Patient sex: M
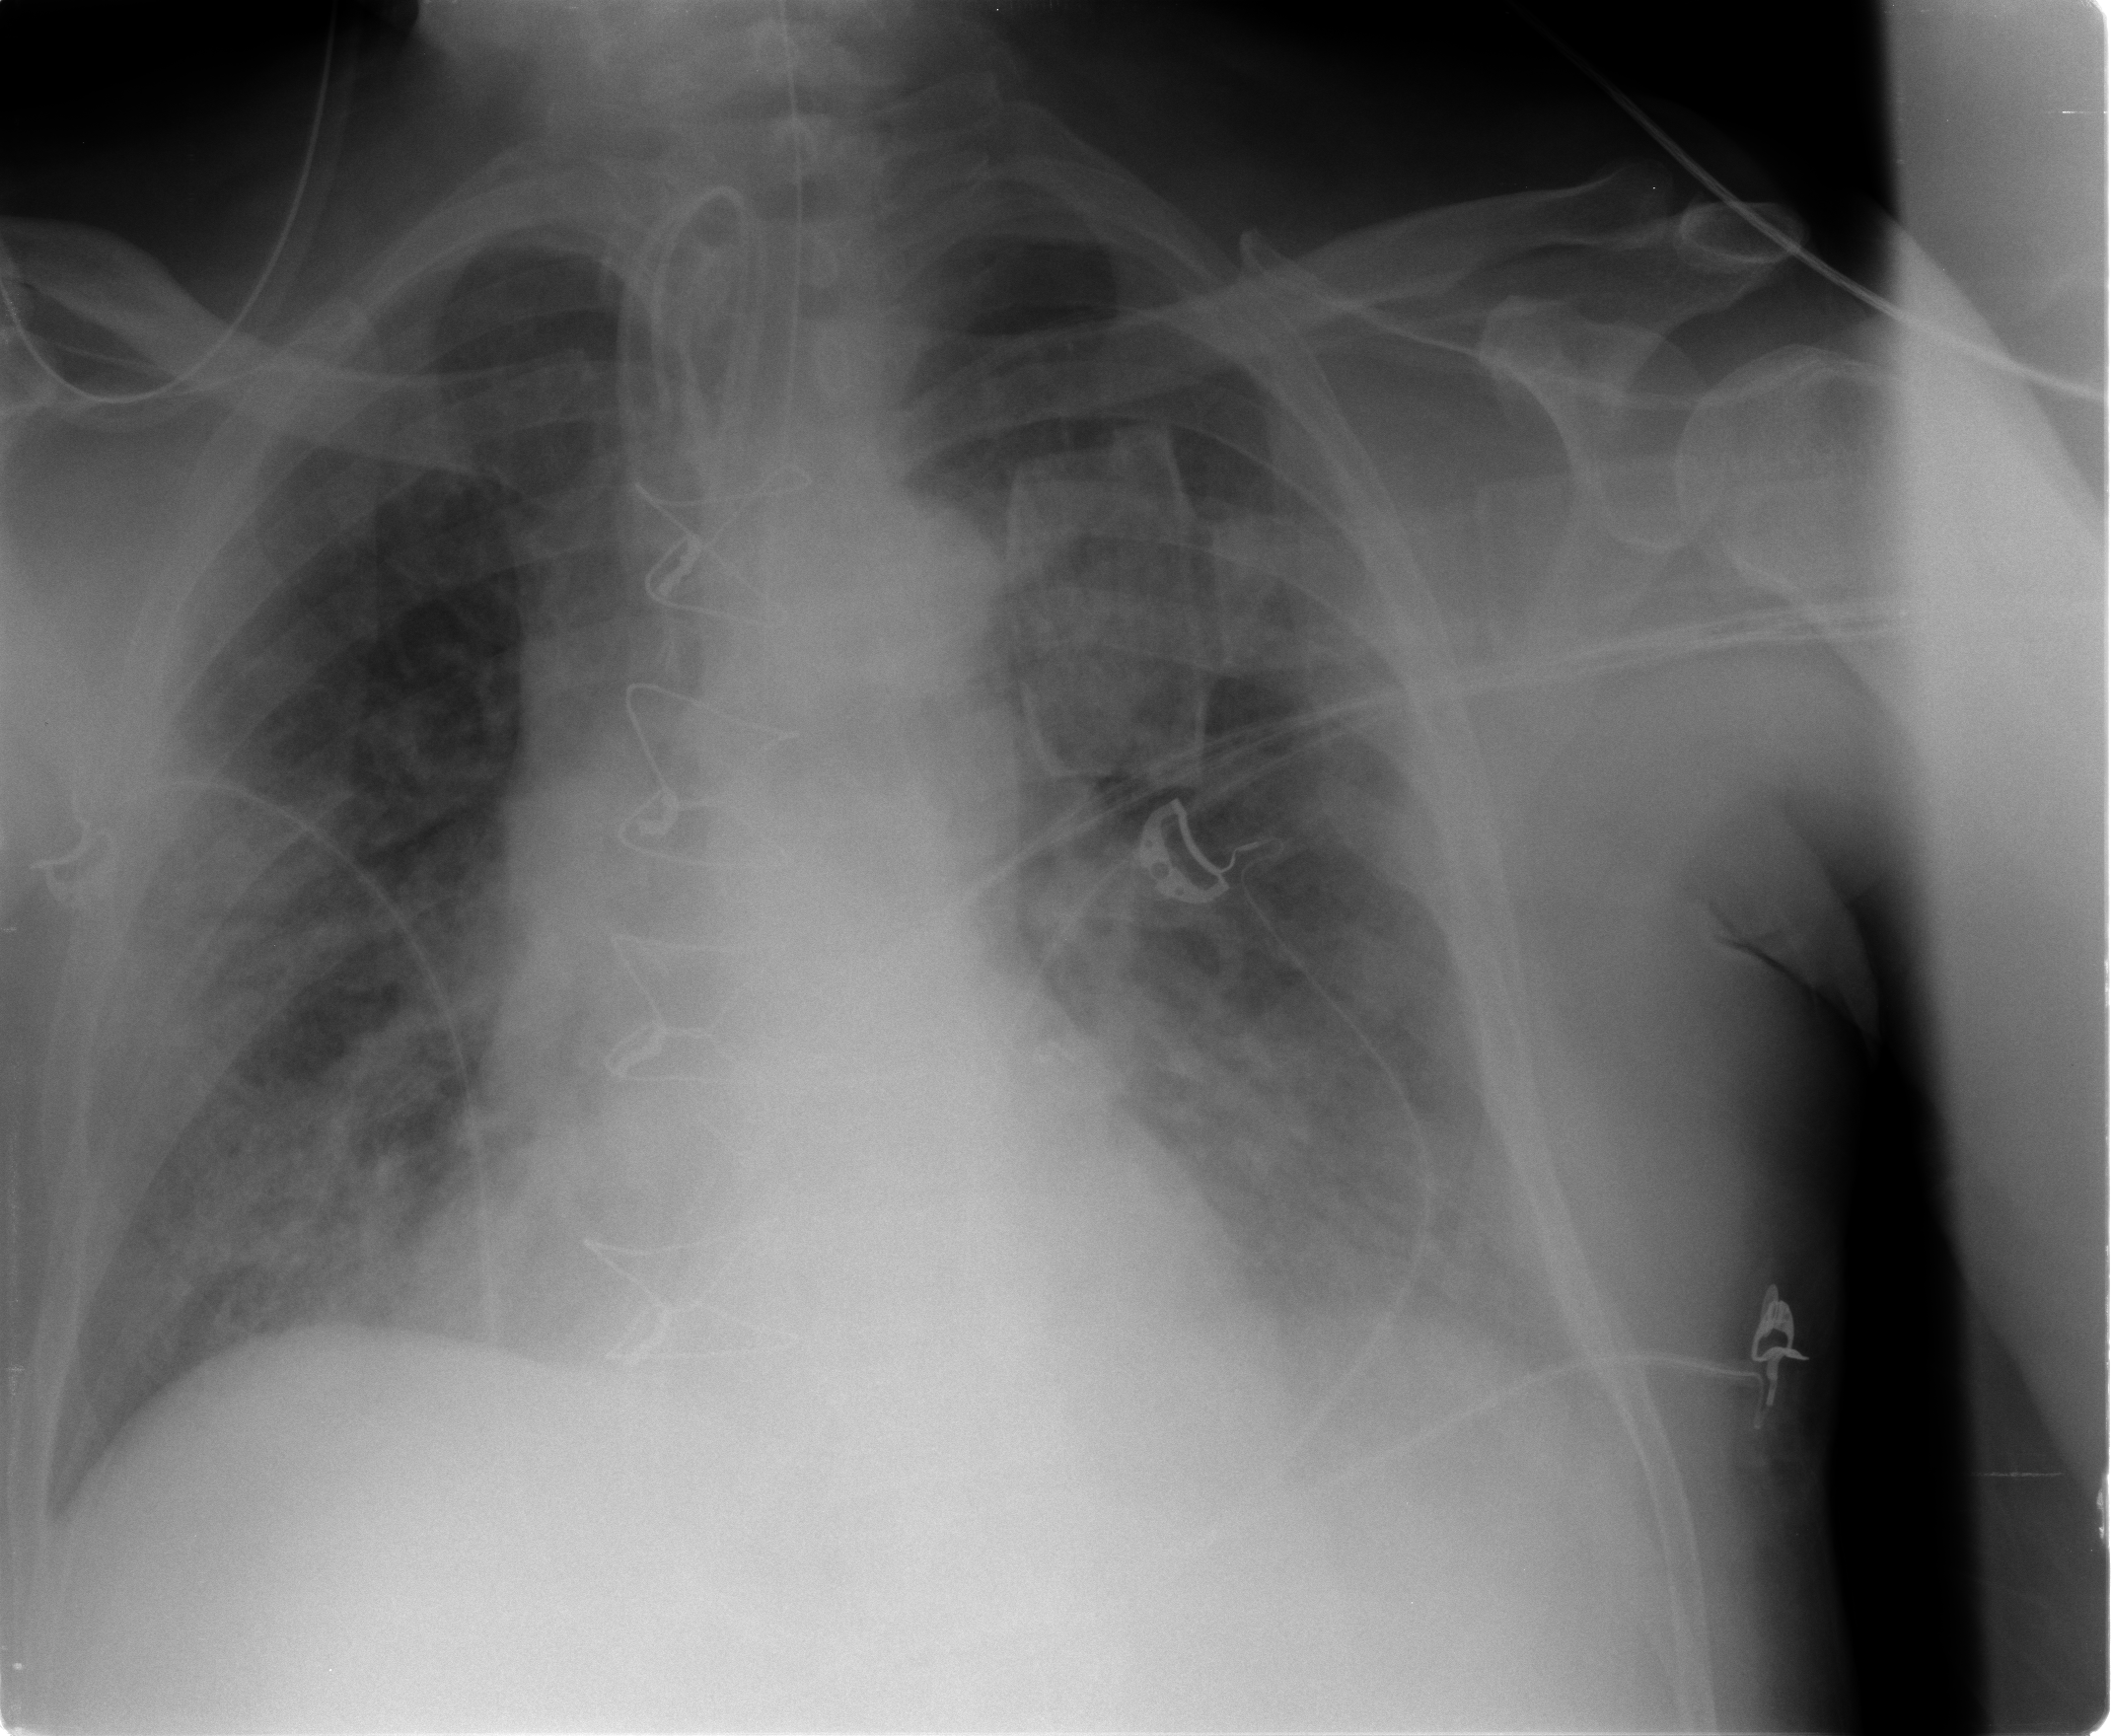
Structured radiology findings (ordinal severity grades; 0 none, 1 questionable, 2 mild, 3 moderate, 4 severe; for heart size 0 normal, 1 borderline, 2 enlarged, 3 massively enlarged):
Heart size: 0
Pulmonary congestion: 2
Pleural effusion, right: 1
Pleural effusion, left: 2
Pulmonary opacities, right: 2
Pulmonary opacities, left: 2
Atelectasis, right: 2
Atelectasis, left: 2